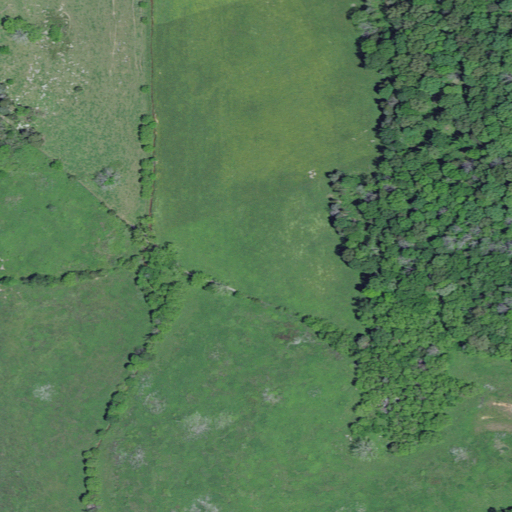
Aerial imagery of valley in Kentucky named Wildcat Hollow containing pasture, deciduous forest, mixed forest, and open development